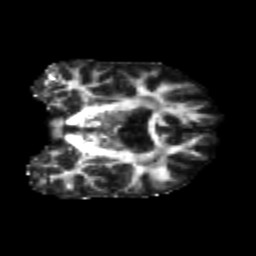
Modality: FA
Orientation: coronal
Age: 21
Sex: male
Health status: healthy
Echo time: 0.074 s